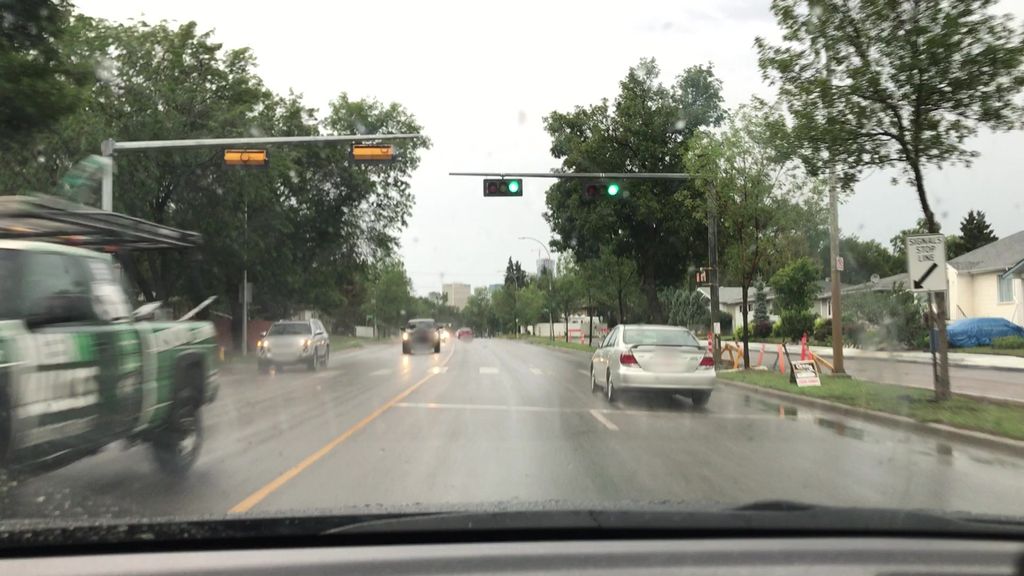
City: edmonton